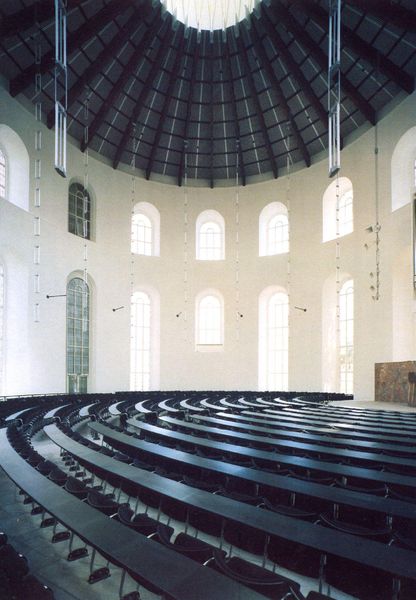
Titel: Paulskirche
Künstler: Johann Georg Christian Hess
Standort: Frankfurt (EU - D - H)
Schlagwörter: weiß, fenster, hell, lampen, schwarz, stühle, tische, dach, kirche, boden, rund, klar, modern, bank, rundbogen, kuppel, foto, fotografie, photographie, schlicht, altar, bänke, photo, halbrund, kirchenbank, rundbögen, postmodern, architetur, dacj